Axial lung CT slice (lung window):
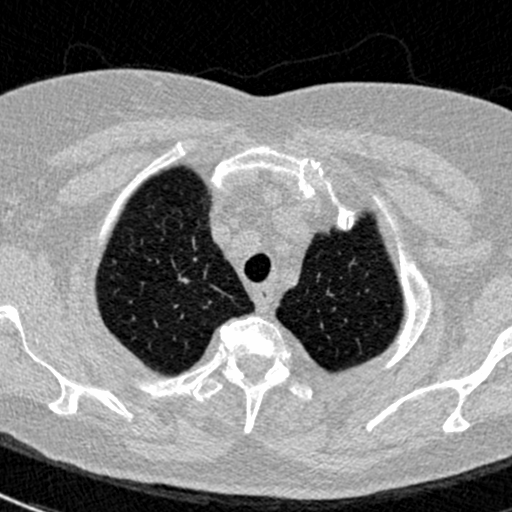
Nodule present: no